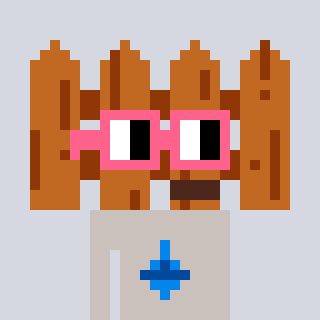
a pixel art character with square pink glasses, a fence-shaped head and a foggrey-colored body on a cool background